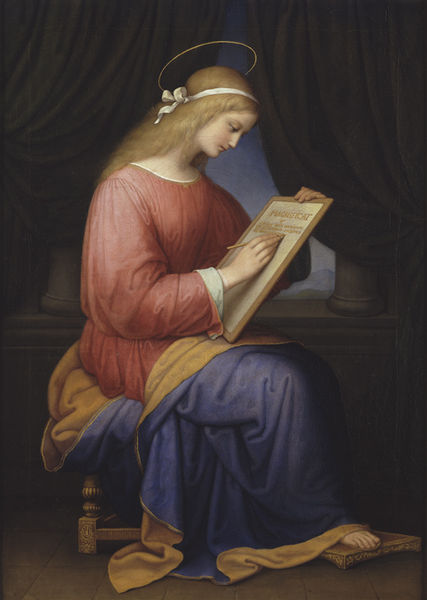
Titel: Maria schreibt das Magnificat
Künstler: Marie Ellenrieder
Standort: Karlsruhe
Institution: Staatliche Kunsthalle Karlsruhe
Schlagwörter: berg, blau, dunkel, feder, fuß, gemälde, hand, haut, himmel, kopf, nackt, schatten, umhang, weiß, gelb, landschaft, mädchen, ocker, sitzen, ausschnitt, braun, bunt, fenster, finger, frau, grau, haar, hell, hintergrund, kleid, licht, mund, nase, orange, profil, raum, schwarz, stuhl, säule, säulen, tisch, zimmer, ausblick, blick, rot, tuch, malerei, rock, schleife, blond, jung, architektur, arm, augen, band, bibel, falten, gesicht, lang, sockel, stirnband, ärmel, bildnis, hände, innenraum, portrait, porträt, vorhang, öl, hügel, brüstung, kirche, boden, auge, figur, gewand, gold, haare, lange haare, mantel, sessel, sitzend, stoff, decke, blatt, kontrast, lippen, locken, renaissance, schön, zart, engel, füße, schrift, papier, ruhe, sitz, schwer, berge, farben, farbe, bank, haarband, hocker, schemel, tafel, gardine, lesen, sitzt, konzentriert, faltenwurf, platte, podest, ölfarbe, zehen, nazarener, fein, barfuss, offen, buch, religion, balustrade, geld, brett, jungfrau, text, blonde, haarkranz, fußbank, ölmalerei, stift, schnitzerei, schein, heiligenschein, rote haare, kolorit, versunken, glocke, nimbus, zeichnen, jesus, brief, schreiben, toga, gebote, präraffaeliten, heilige, lesend, dürer, schreibt, vorhand, kitsch, griffel, heilig, maria, madonna, magdalena, gloriole, ikone, präraffaelit, got, heiligenbild, fußschemel, schreibbrett, söule, schwrz, schrifttafel, wörter, schreibend, vlau, kalender, halo, raffael, heiligenfigur, rotes gewand, lieblich, malend, glorie, zeichnend, schreiberin, blonde haare, rot blau, himmlisch, endel, heiligenschen, ban, bänkchen, fußhocker, schreibtafel, preraffaeliten, heiligenschein#, ellenrieder, nimbis, madone, fusstritt, klerid